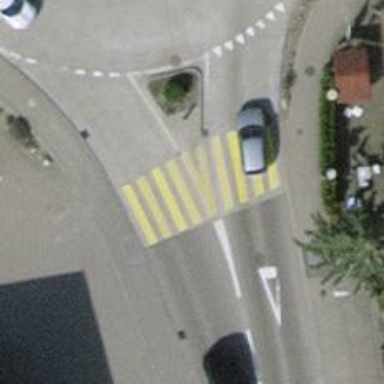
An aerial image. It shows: Marked road crossing.